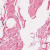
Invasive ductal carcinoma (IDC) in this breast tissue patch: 0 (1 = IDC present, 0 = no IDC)